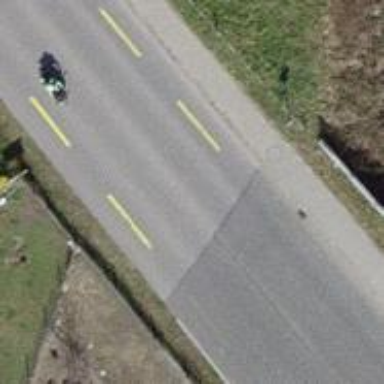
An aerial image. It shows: Primary highway bridge with asphalt surface and designated cycle lane.